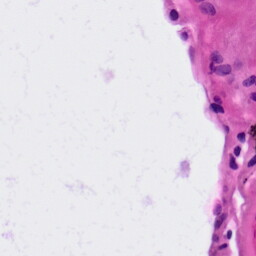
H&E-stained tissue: Lung